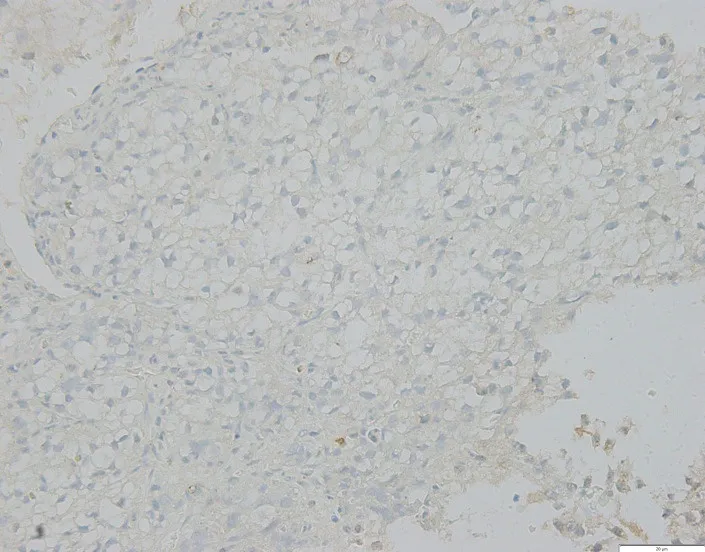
FFPE tissue photomicrograph from metastatic lesion stained for negative PD-L1 assessment. PD-L1, programmed cell death receptor-ligand 1.
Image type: pathology (immunostaining)